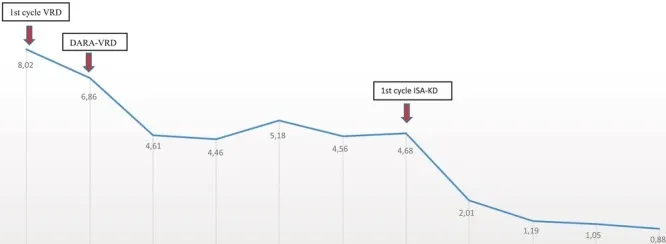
Biochemical evolution of serum IgG-Kappa monoclonal component during the first line with VRD (x1), DARA-VRD (x4), and the second line with ISA-KD (x4).
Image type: pathology (masson_trichrome)